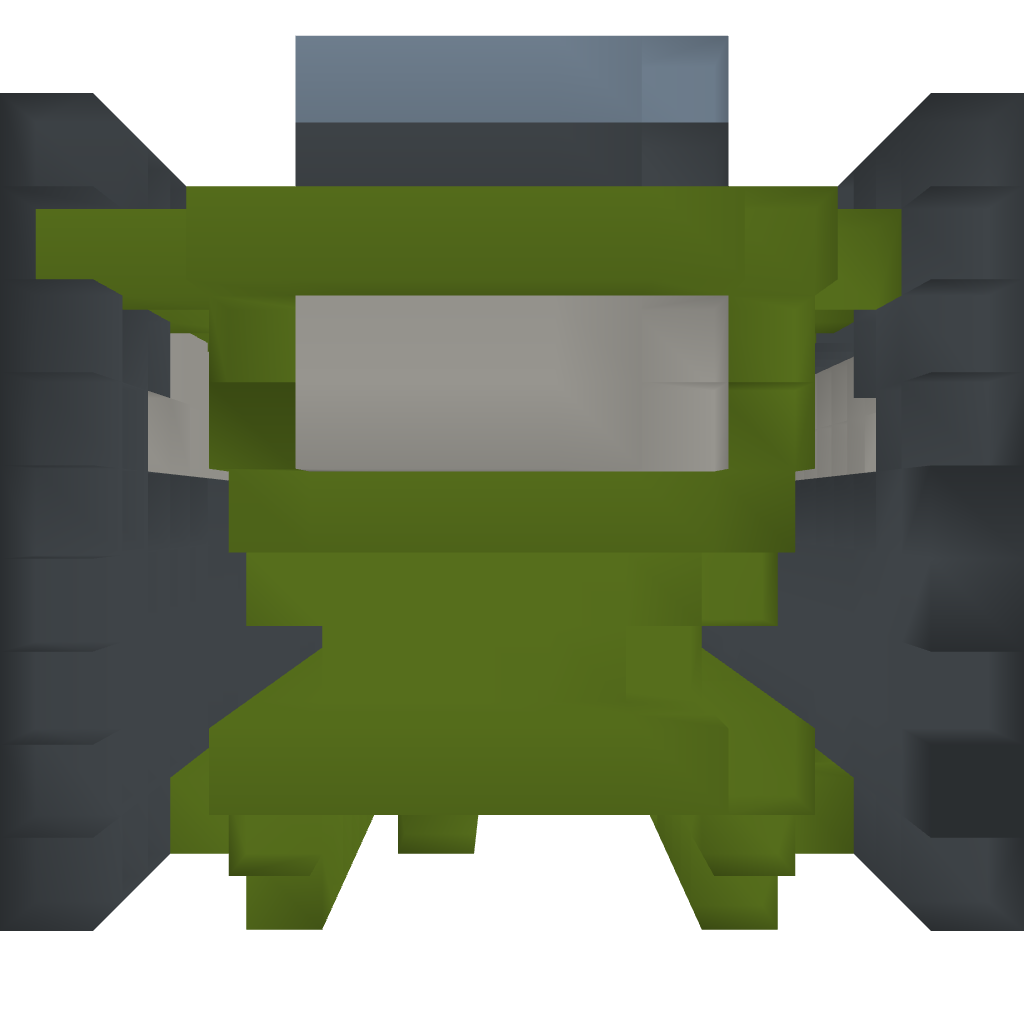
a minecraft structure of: HMS Ogre